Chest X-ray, PA view. Patient: 43 years old, sex M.
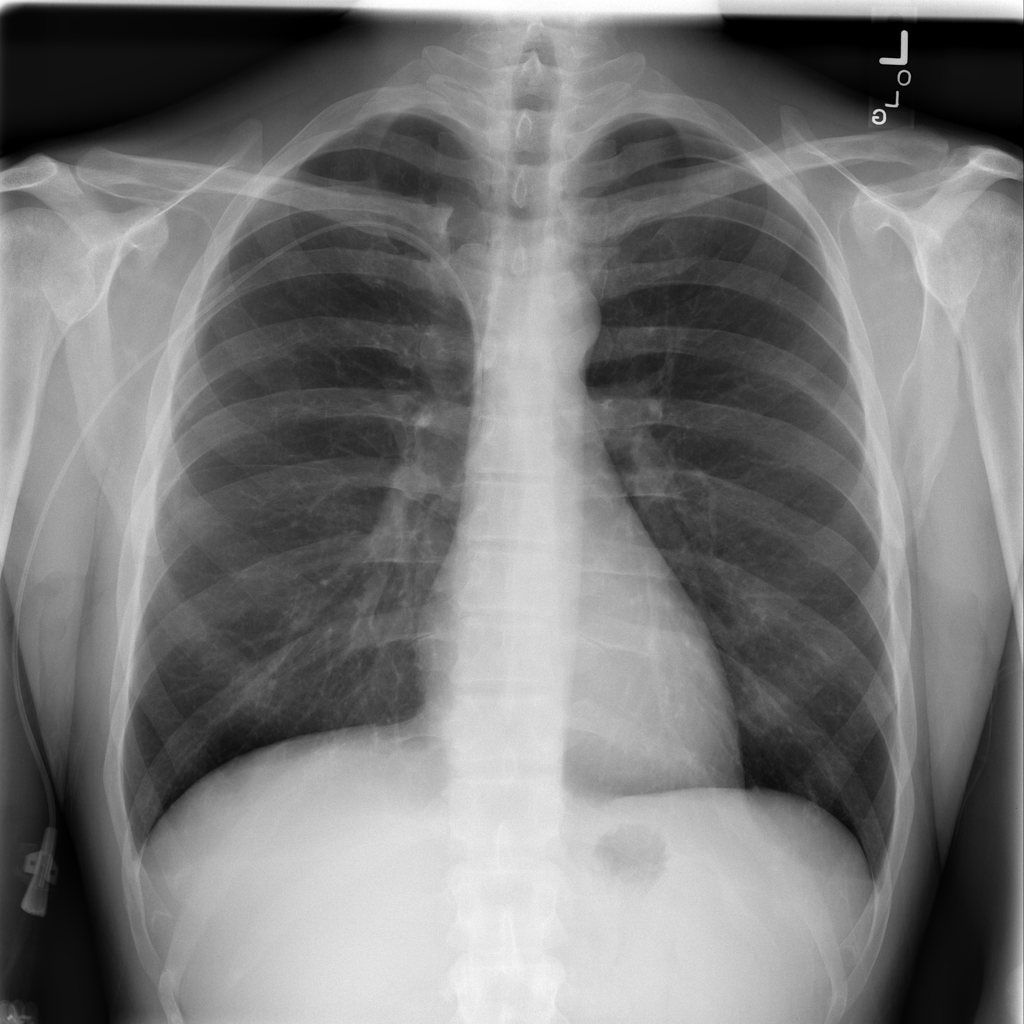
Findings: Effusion